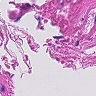
Metastatic tissue present: no